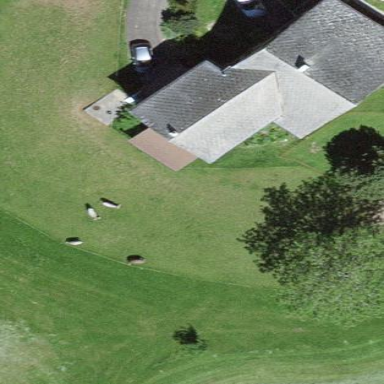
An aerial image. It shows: Farm building.